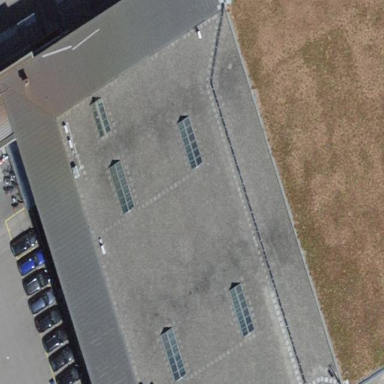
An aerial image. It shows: Industrial building.